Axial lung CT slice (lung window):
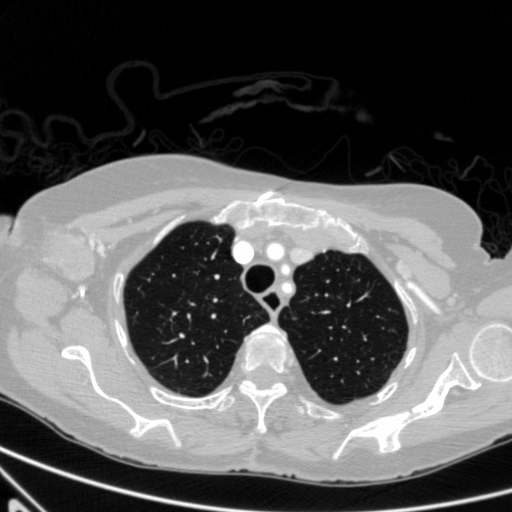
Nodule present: no